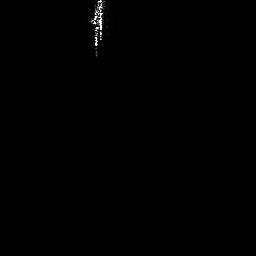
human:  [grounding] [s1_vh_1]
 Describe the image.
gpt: In the satellite image, there is  <ref>1 medium ship </ref> <box>[[34, 0, 39, 22, 0]]</box> located at top.